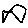
Label: fish